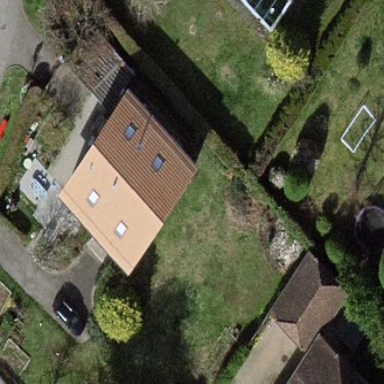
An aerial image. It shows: Detached building.